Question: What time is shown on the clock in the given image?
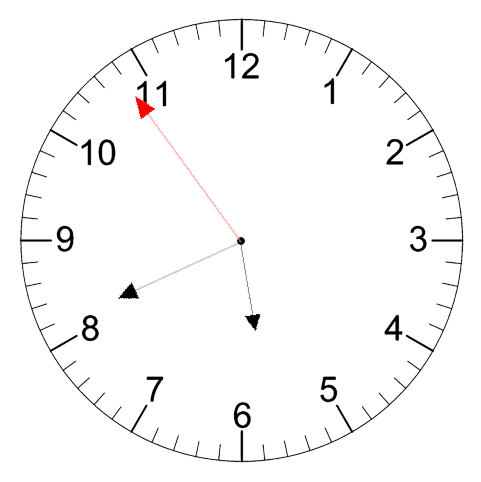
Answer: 05:40:54